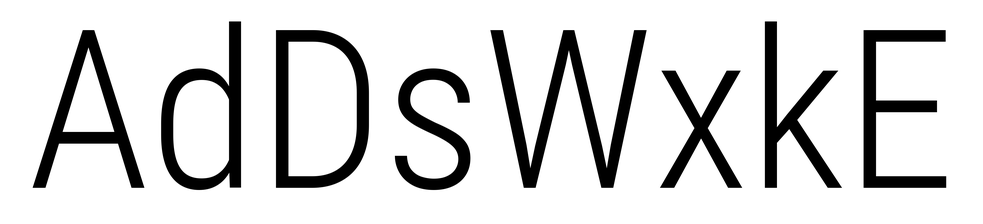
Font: Roboto_Condensed_Light